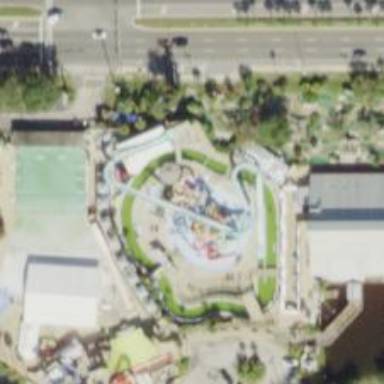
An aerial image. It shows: Bridge leading to water slide attraction.